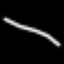
Label: donut